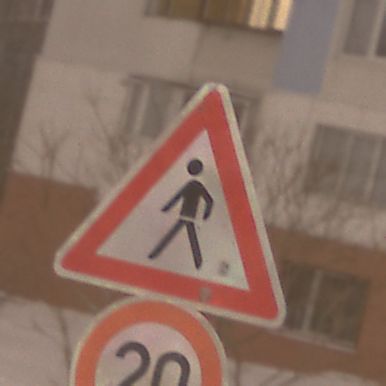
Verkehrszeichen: FussgaengerRechts
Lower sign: Geschwindigkeit20
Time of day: Night
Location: Outdoor (Urban)
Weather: Overcast
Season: Winter
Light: Artificial